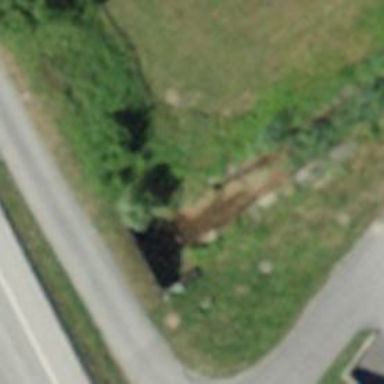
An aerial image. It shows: Ditch passing through tunnel.